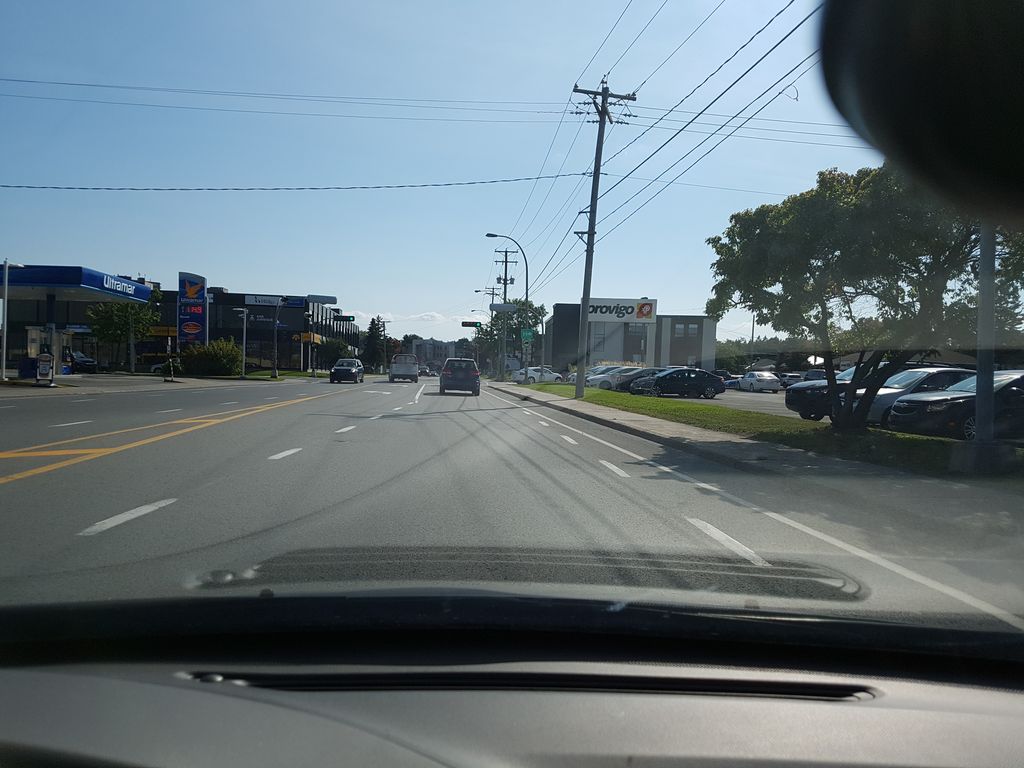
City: ottawa-gatineau